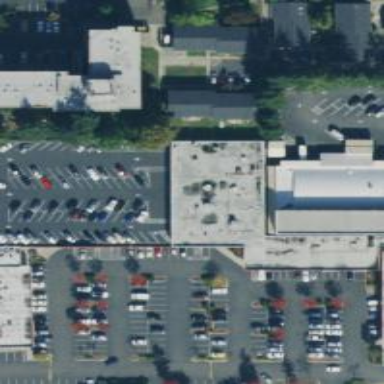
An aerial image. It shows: Rooftop parking area near retail building with flat roof.